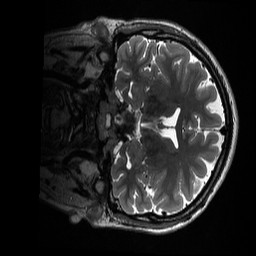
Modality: T2w
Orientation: coronal
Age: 30
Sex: female